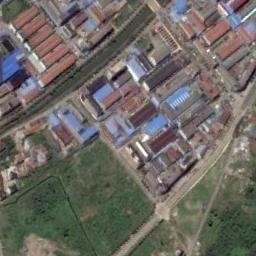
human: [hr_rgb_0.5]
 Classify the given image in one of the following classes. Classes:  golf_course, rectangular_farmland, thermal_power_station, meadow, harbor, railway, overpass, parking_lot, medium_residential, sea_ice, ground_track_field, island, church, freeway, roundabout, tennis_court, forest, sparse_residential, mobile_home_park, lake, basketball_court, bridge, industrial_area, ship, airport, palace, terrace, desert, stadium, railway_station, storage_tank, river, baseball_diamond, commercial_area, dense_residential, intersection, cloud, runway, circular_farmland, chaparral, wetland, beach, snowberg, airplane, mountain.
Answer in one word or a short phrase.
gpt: industrial_area